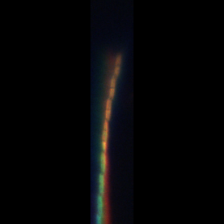
Taxon: Psuedo-nitzschia
Group: Diatoms